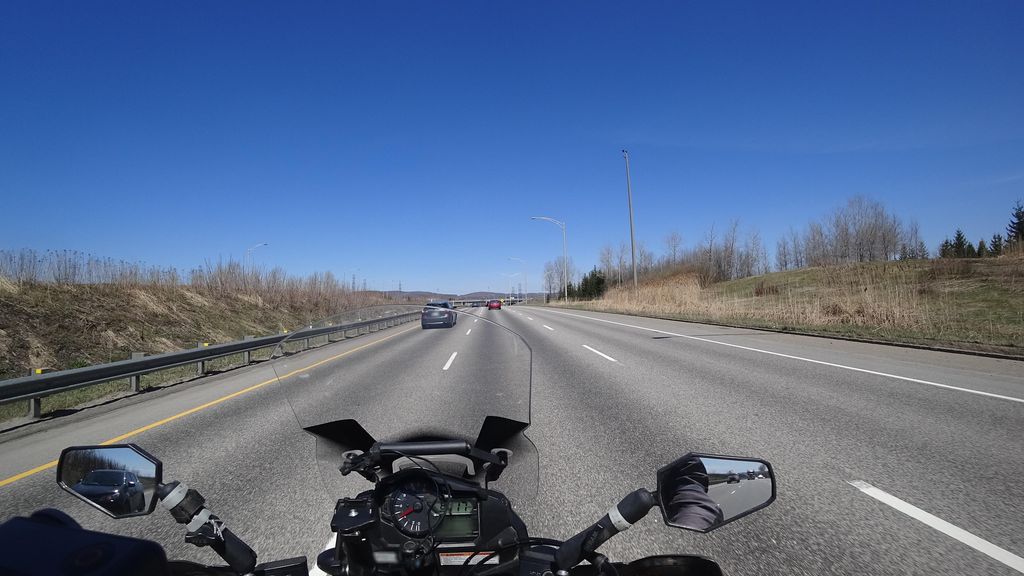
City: quebec_city